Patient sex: M
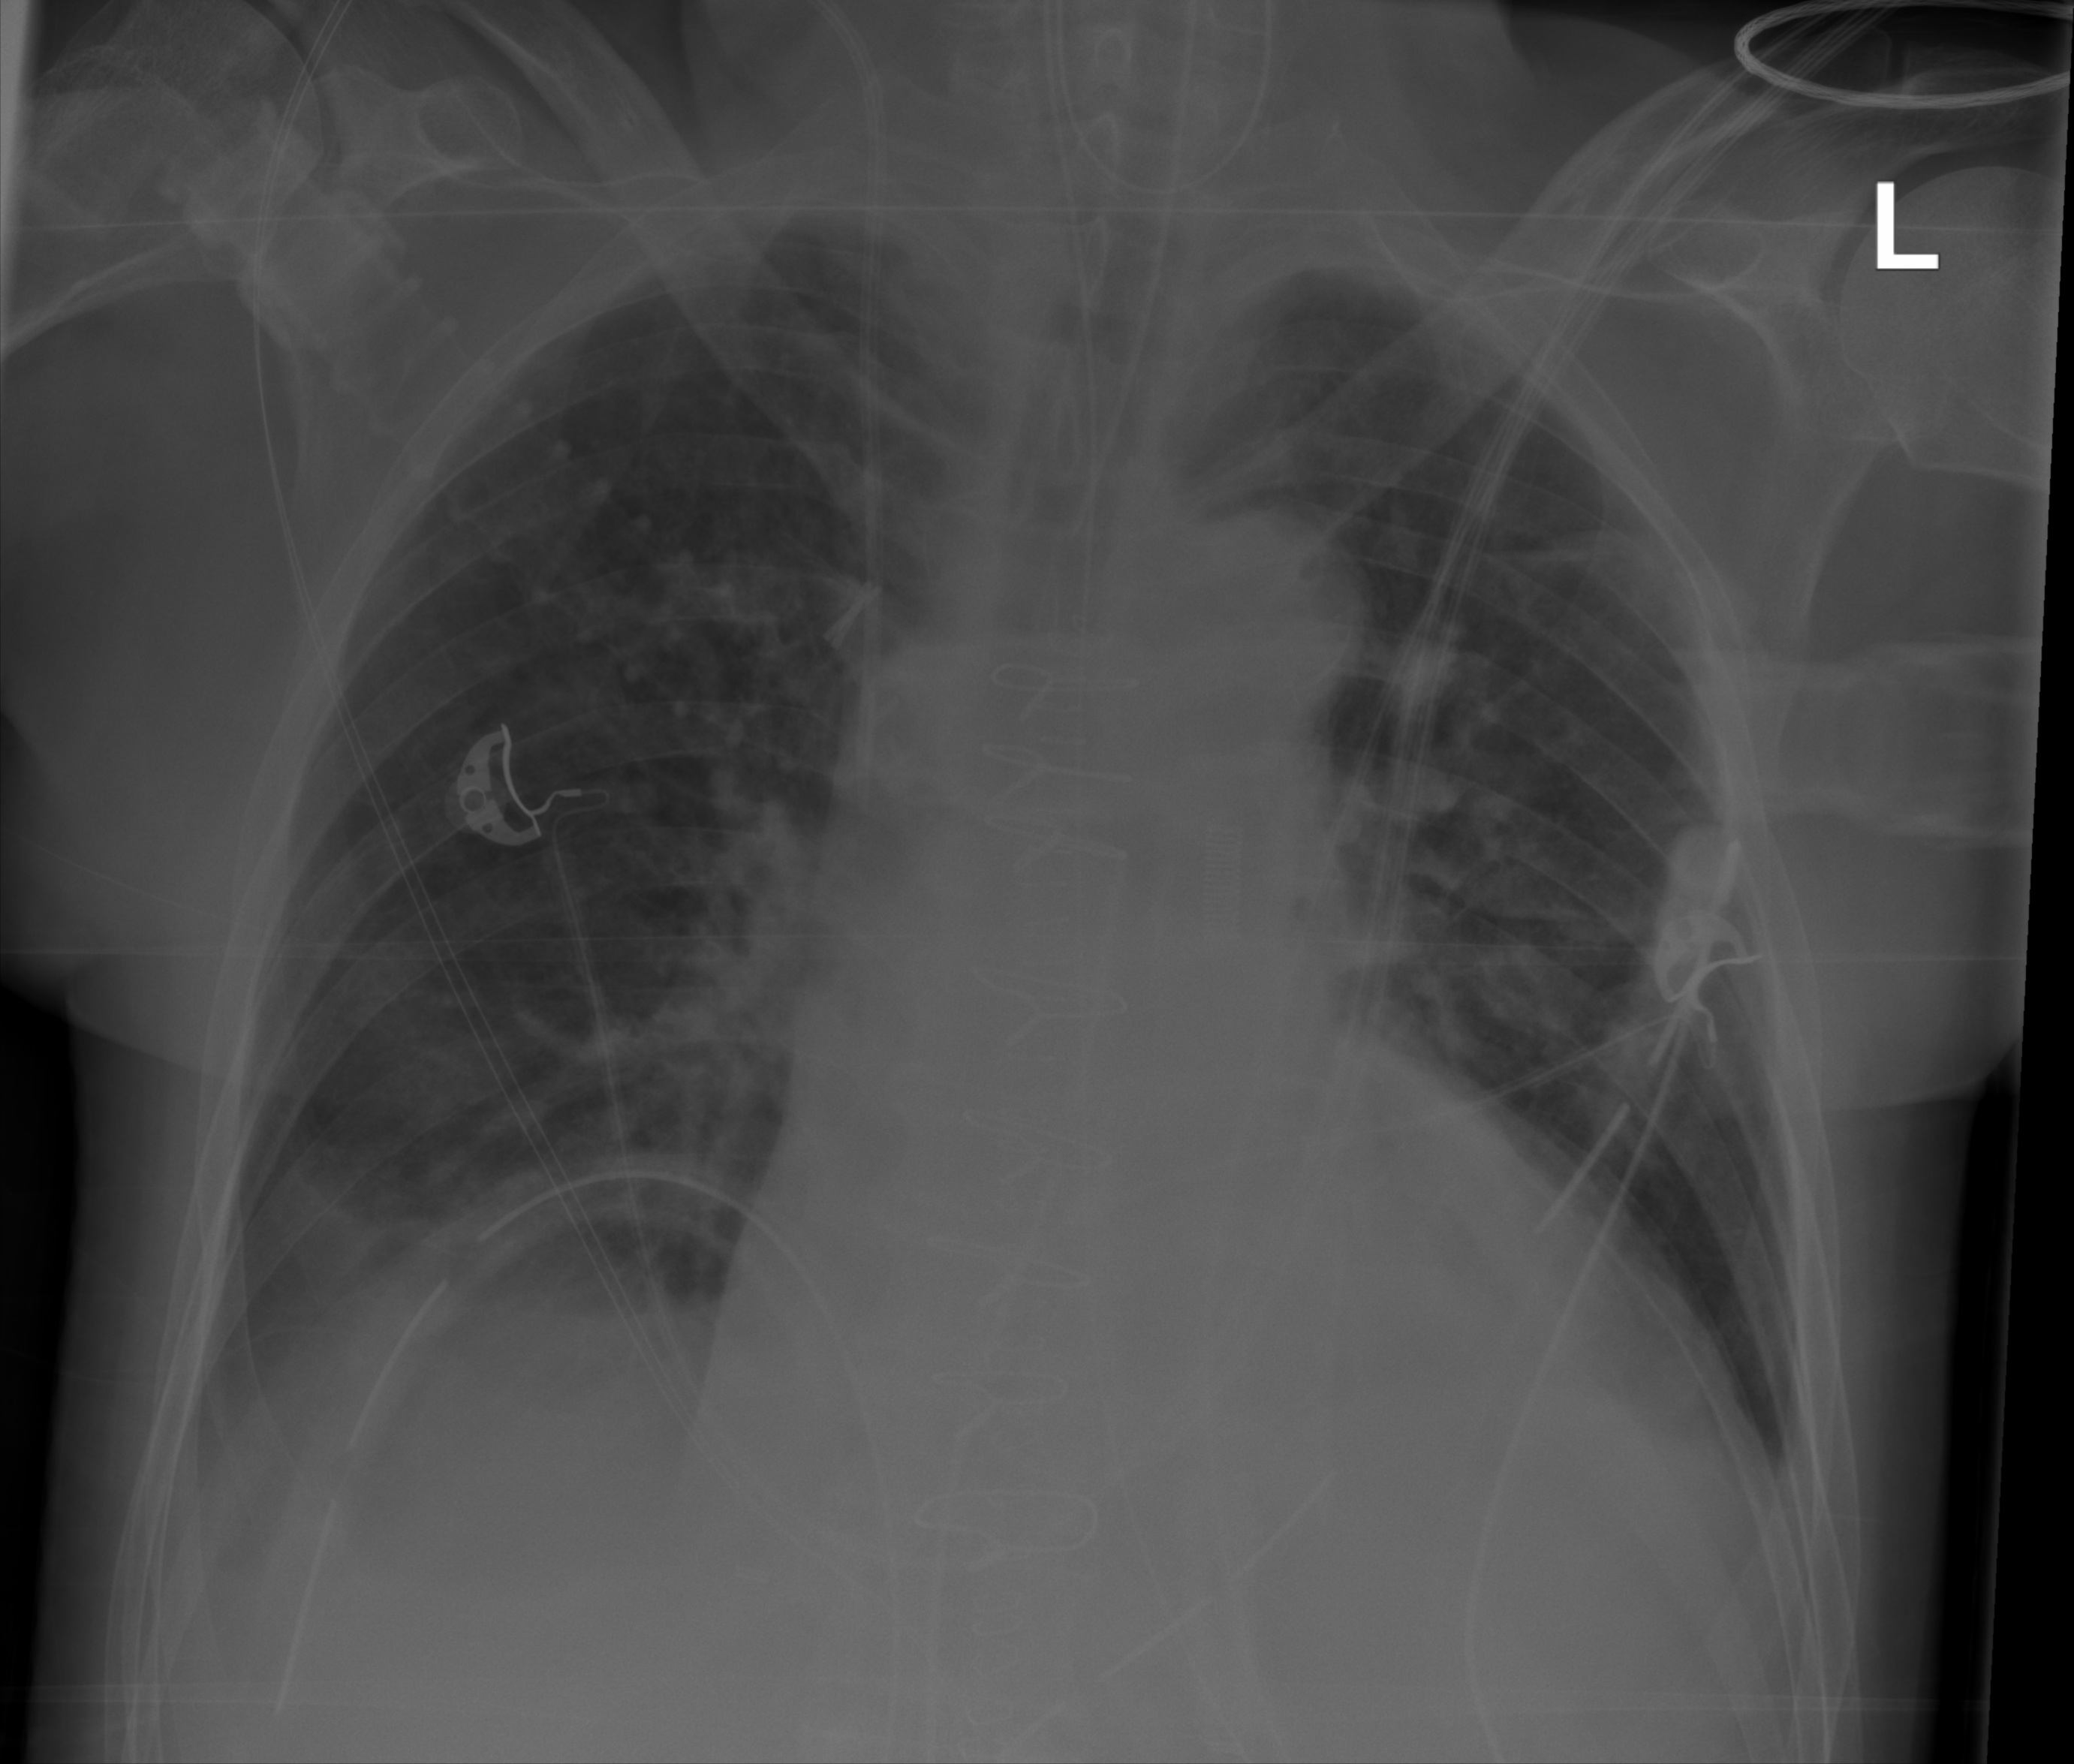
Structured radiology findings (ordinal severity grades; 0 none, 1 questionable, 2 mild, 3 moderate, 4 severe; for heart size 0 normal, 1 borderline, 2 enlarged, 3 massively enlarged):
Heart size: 2
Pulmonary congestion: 2
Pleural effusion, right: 2
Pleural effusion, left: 1
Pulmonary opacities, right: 1
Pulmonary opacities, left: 1
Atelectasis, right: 2
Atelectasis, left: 1